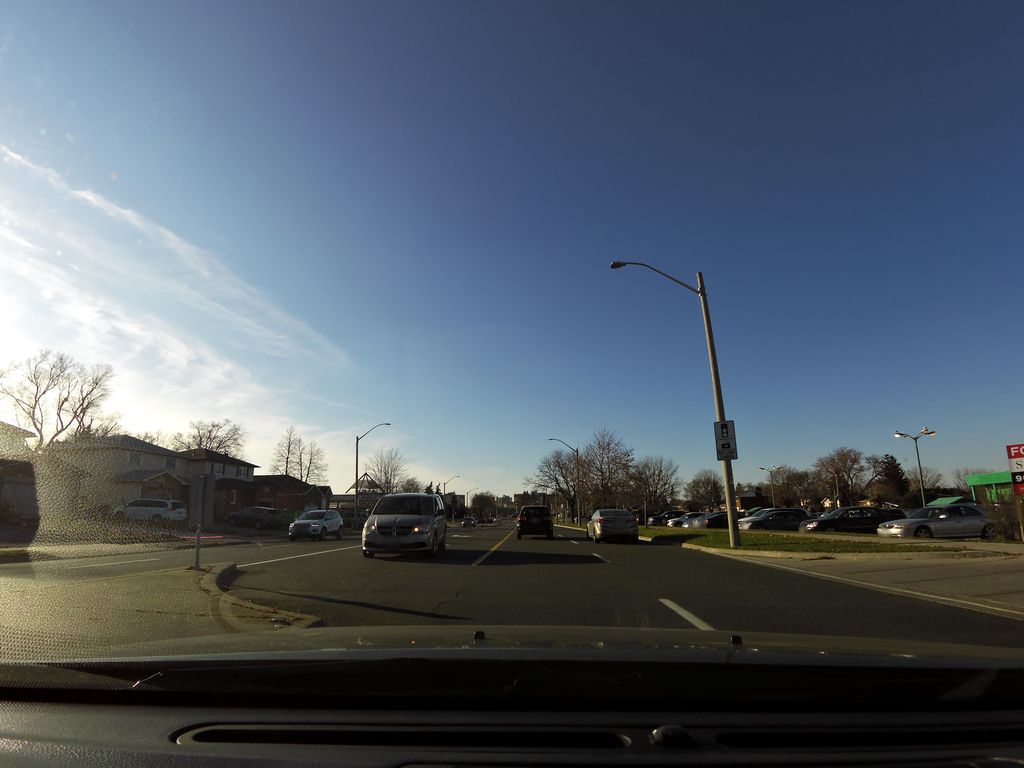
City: hamilton